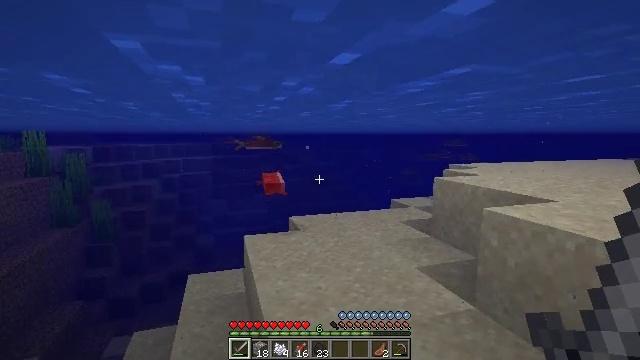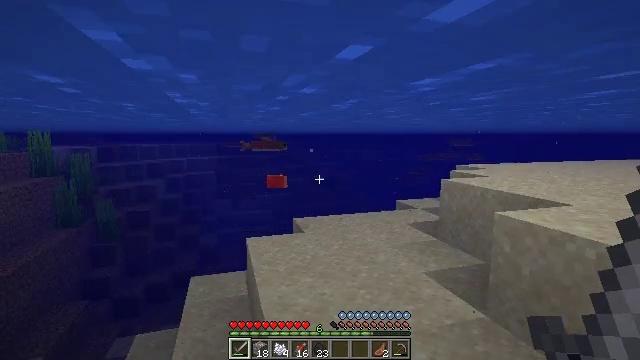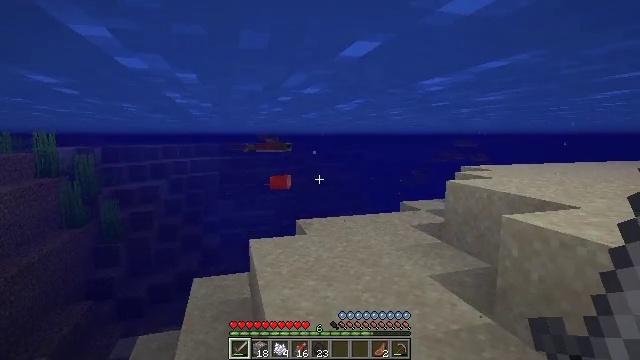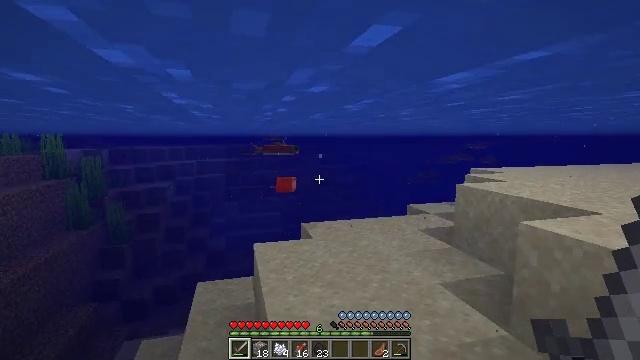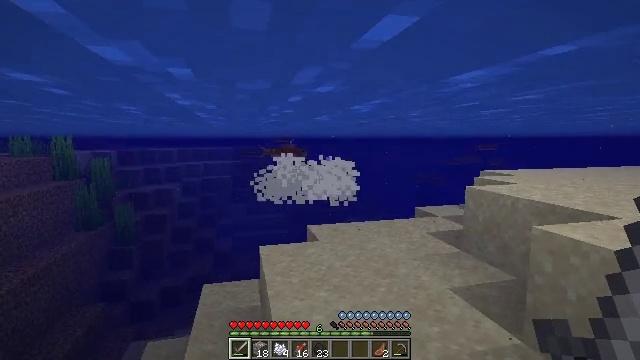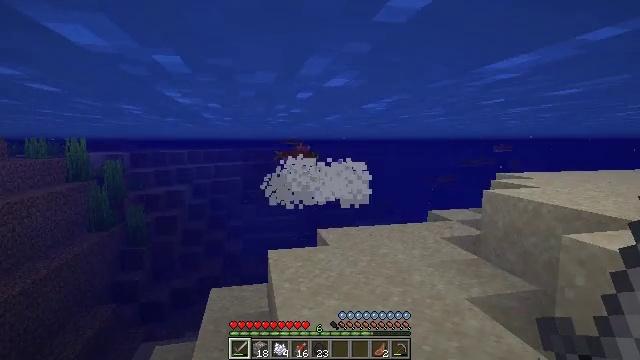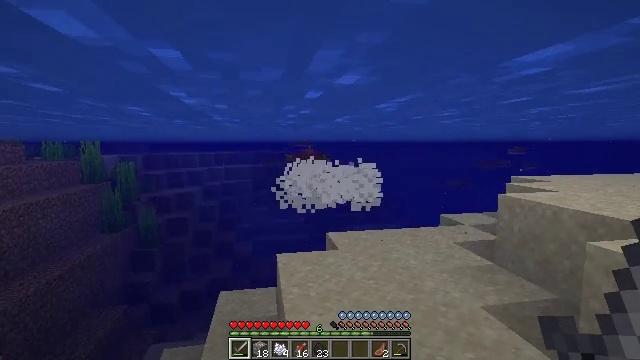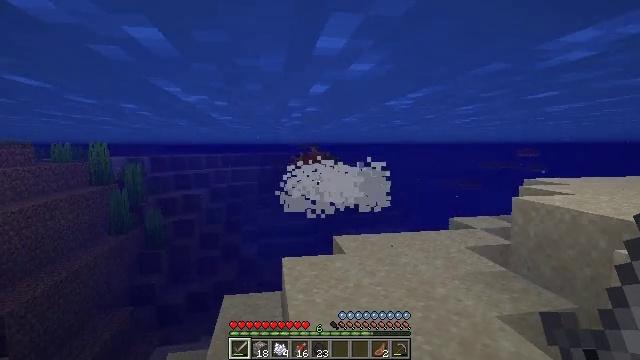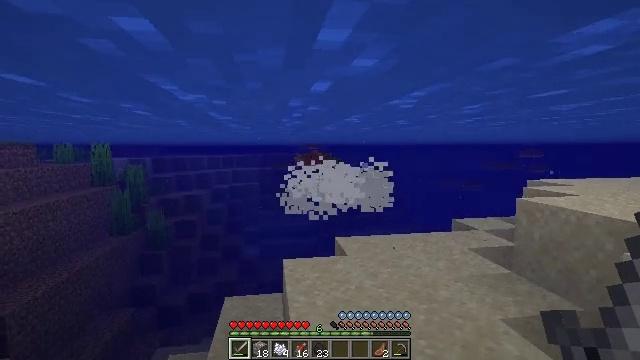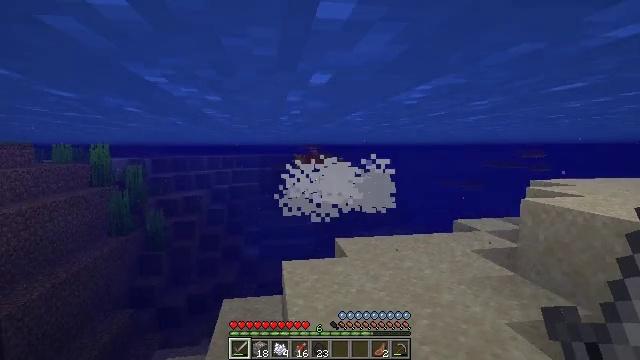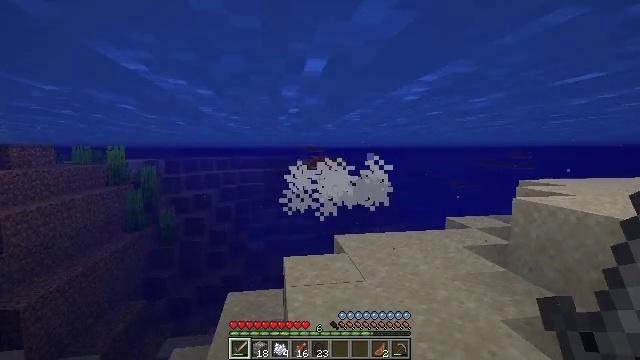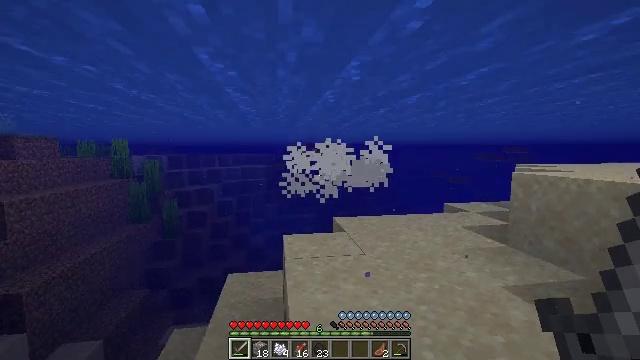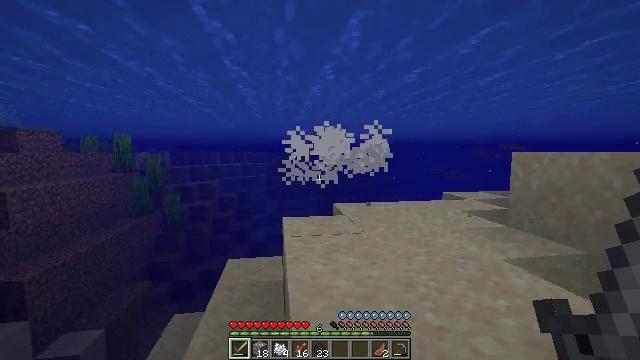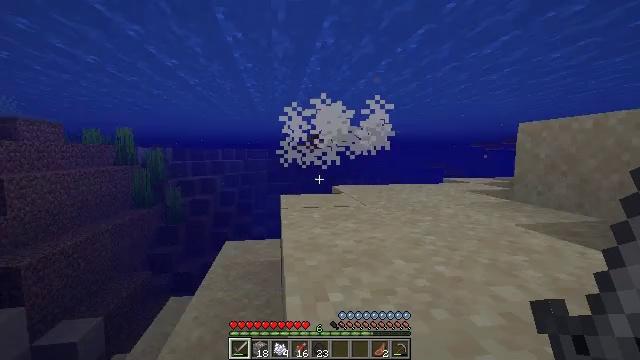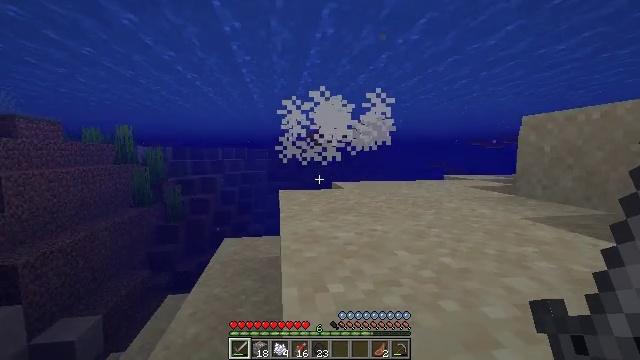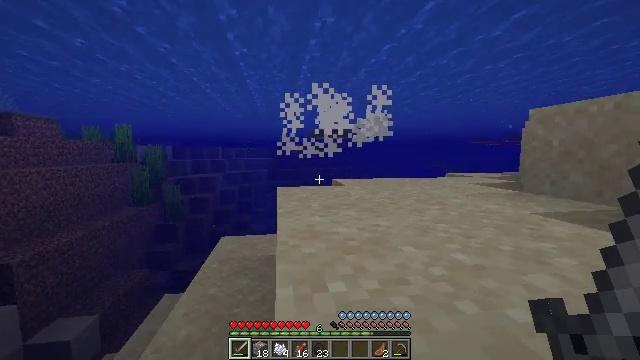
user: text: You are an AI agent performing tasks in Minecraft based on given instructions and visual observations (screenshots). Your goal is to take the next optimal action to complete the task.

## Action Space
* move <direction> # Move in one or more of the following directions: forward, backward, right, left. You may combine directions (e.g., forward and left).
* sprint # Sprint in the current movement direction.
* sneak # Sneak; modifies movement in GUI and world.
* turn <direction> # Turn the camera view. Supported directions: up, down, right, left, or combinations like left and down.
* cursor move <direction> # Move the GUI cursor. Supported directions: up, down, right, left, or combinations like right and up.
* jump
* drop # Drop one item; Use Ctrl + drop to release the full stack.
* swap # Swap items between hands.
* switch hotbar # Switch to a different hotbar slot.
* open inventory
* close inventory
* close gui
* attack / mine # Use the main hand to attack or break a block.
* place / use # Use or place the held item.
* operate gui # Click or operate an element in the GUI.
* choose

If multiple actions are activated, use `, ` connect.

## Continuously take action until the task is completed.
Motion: motion action
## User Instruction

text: Fish and kill the salmon.
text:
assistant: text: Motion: move forward
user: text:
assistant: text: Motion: move forward
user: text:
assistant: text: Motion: move forward, turn left
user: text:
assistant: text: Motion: move forward, turn left
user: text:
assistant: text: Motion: move forward, turn left
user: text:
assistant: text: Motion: move forward, turn left
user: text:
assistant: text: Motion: move forward, turn left
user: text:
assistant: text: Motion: move forward
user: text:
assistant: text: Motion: move forward, sprint
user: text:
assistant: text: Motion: move forward, sprint
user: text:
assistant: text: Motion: move forward, sprint
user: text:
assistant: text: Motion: move forward, sprint
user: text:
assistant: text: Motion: move forward
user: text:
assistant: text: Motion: move forward
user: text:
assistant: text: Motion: move forward
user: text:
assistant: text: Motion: move forward
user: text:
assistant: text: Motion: move forward, turn up
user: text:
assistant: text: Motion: move forward, turn up
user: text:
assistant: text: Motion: move forward
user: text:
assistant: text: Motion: move forward
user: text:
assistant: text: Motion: move forward
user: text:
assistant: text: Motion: move forward
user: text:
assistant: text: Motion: move forward
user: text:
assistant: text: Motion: move forward
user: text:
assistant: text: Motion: move forward
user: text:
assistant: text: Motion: move forward
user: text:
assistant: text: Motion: move forward
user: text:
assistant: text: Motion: move forward
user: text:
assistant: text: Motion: move forward
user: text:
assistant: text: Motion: move forward